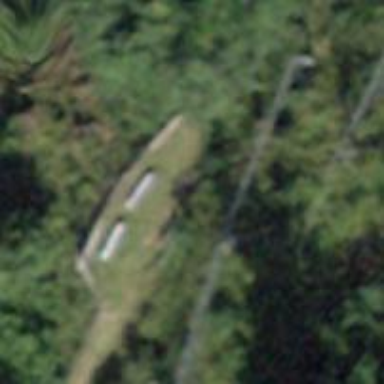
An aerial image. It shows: Bench for seating.